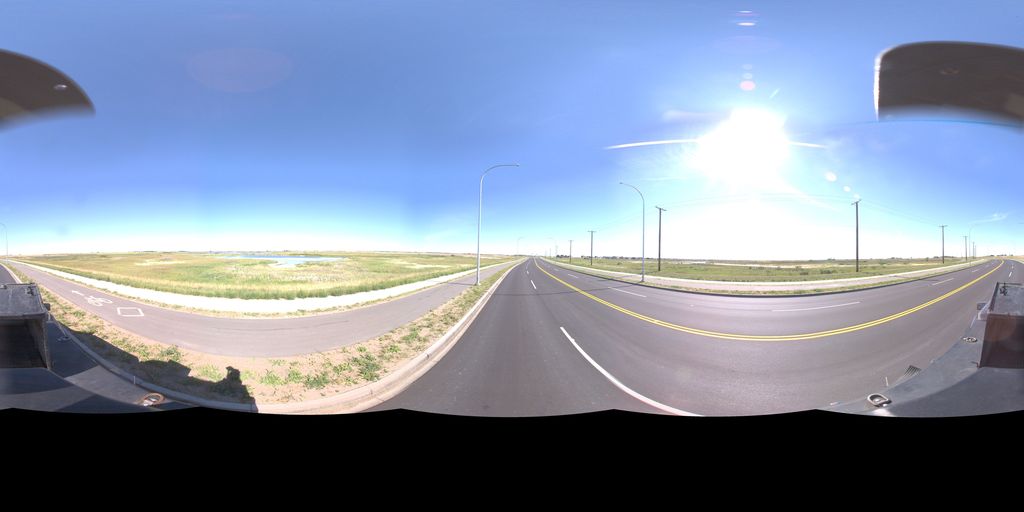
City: saskatoon